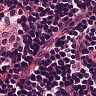
Metastatic tissue present: no